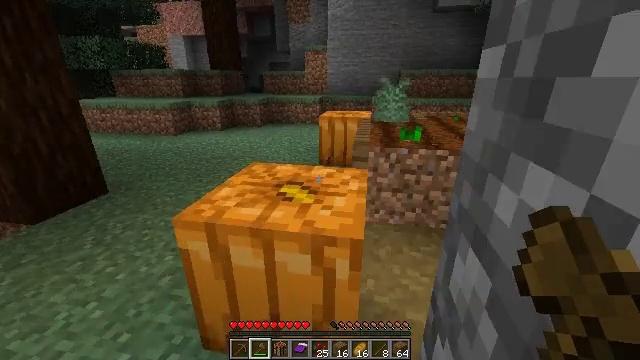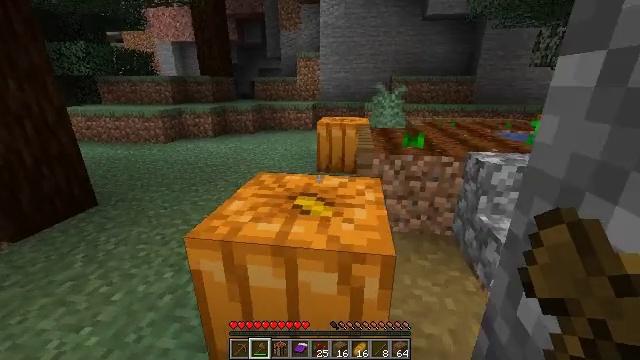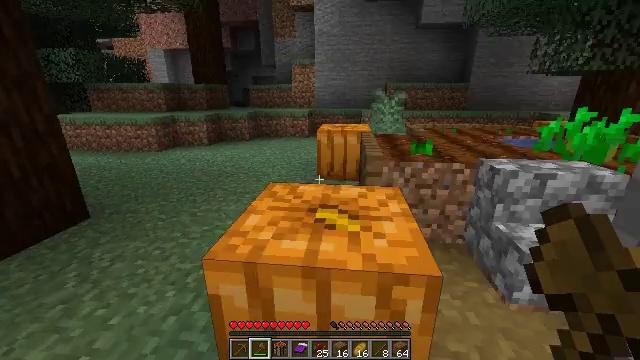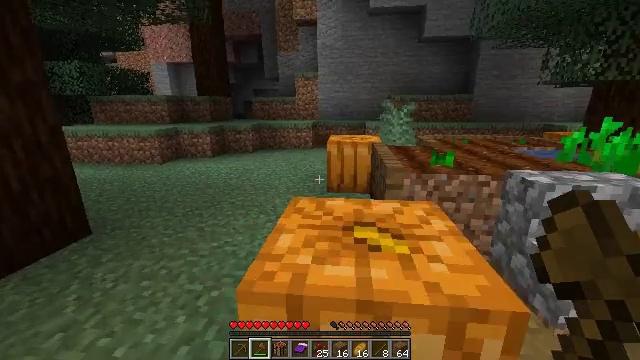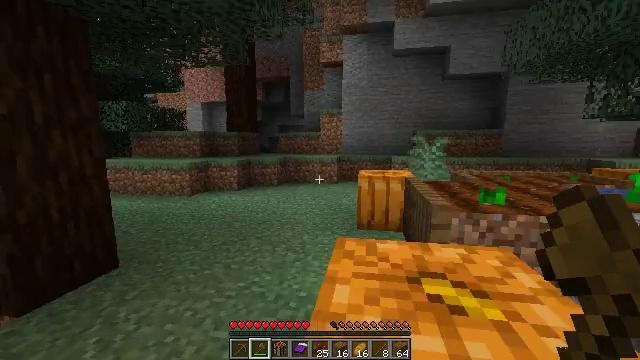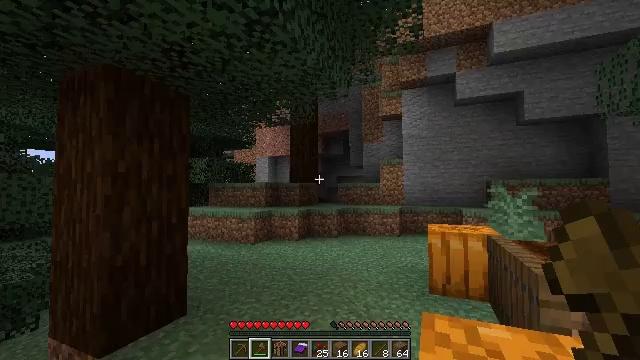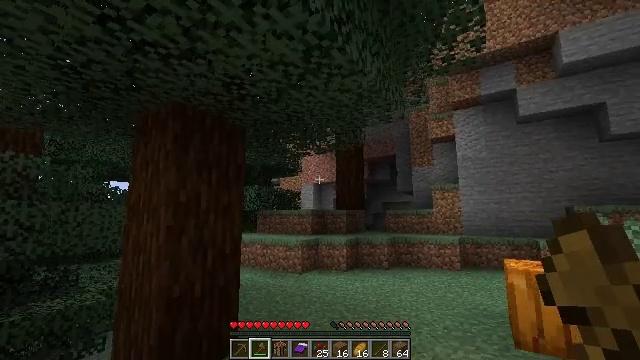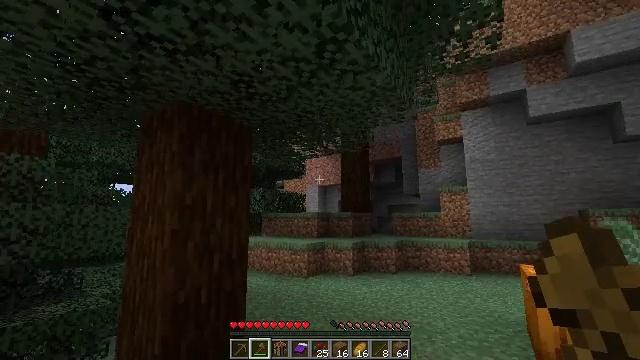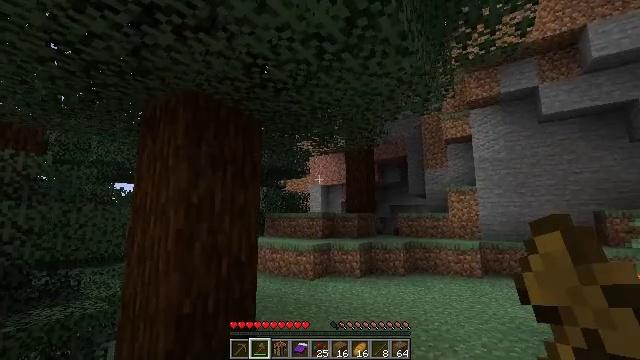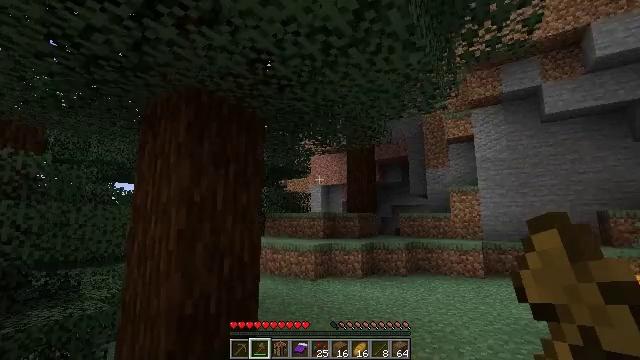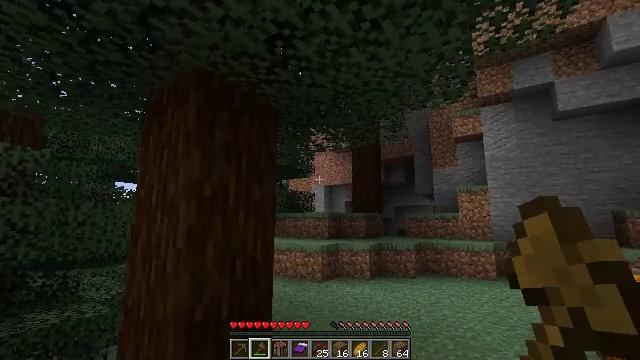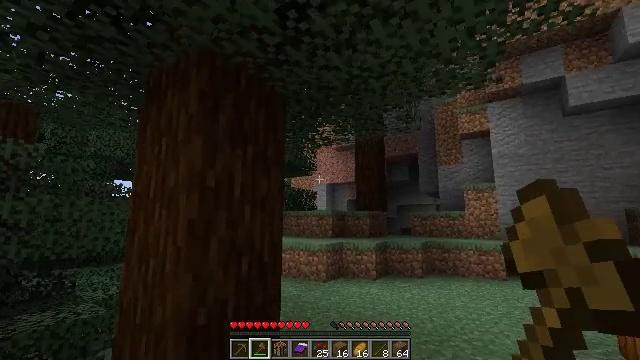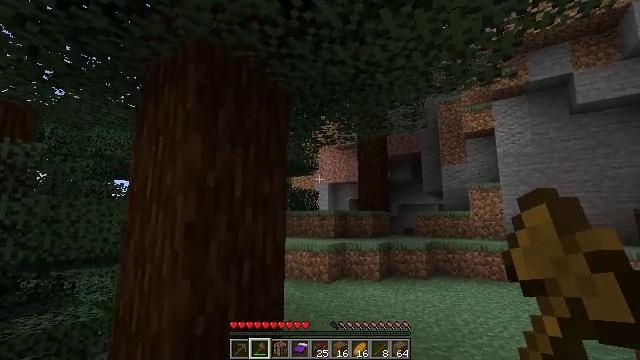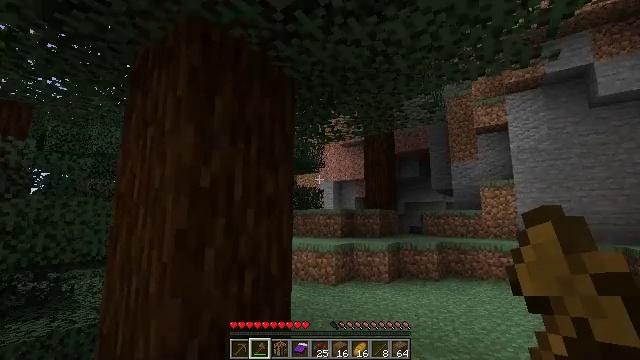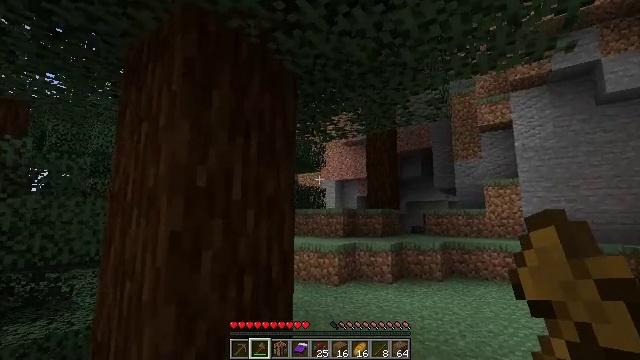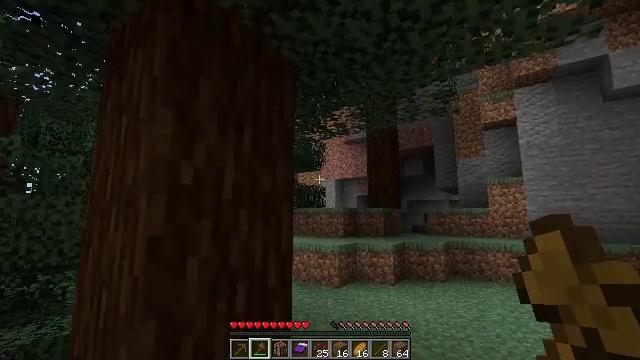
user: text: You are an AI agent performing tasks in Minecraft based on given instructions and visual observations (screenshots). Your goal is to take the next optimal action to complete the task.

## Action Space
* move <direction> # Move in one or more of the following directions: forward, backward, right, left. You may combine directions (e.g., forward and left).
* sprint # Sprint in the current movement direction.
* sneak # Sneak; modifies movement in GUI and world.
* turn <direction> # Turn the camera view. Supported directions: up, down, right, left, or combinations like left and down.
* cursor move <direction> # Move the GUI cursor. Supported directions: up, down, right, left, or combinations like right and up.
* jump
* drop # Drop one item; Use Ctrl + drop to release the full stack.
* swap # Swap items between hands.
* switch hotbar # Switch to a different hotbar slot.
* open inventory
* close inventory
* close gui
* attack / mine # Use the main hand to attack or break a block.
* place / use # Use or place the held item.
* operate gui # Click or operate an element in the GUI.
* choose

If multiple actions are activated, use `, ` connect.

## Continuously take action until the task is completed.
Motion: motion action
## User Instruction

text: Collect the large fern.
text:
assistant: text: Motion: move forward and move left, turn right and up
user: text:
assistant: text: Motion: move forward and move left, turn right and up
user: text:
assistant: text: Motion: move forward and move left, turn up
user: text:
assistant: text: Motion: move forward and move left, turn left and up
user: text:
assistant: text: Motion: move forward and move left, turn left and up
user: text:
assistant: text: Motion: move forward and move left, turn left and up
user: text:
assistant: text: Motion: move forward and move left
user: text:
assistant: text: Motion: move forward and move left
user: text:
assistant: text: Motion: move forward and move left
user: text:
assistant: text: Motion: move forward and move left
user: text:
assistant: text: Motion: move forward
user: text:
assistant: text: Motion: move forward
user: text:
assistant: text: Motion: move forward
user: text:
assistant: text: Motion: move forward
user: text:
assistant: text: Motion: move forward and move right
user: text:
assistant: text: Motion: move forward and move right, turn right and down
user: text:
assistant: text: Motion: move forward and move right, turn right and down
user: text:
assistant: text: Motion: move forward and move right
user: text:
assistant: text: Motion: move forward and move right
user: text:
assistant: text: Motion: move forward and move right
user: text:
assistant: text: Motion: move forward and move right, turn down
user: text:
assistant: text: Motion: move forward and move right
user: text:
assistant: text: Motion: move forward and move right
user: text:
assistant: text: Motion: move forward and move right
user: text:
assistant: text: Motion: move forward, turn down
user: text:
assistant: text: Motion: move forward
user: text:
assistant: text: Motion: move forward, turn left
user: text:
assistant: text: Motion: move forward, turn left and down
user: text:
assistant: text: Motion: move forward
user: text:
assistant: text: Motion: move forward